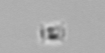
Label: Bacillariophyceae_morphotype1